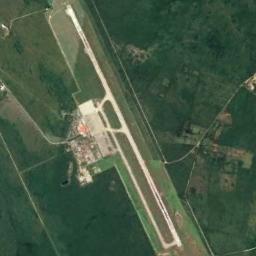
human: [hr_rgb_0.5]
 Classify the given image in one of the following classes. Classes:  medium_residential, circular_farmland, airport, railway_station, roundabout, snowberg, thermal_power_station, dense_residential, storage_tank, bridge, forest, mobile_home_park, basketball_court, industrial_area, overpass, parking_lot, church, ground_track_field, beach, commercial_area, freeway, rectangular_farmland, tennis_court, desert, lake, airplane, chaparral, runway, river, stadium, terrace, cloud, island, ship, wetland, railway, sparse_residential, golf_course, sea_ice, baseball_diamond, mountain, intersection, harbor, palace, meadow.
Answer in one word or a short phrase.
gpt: airport